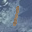
Label: 1